Question: I have an app with two activities. 'Activity1' changes a 'State' stored in a 'ViewModel', then starts 'Activity2'. But somehow, the state change is only reflected in 'Activity1', not in 'Activity2'.
'''
class MyViewModel : ViewModel() {
var hasChanged: Boolean by mutableStateOf(false)
}
'''
'''
@Composable
fun Screen1() {
val context = LocalContext.current
val viewModel: MyViewModel = viewModel()
Column {
Text("State changed: " + viewModel.hasChanged.toString())
Button(
onClick = {
viewModel.hasChanged = true
startActivity(context, Intent(context, Activity2::class.java), null)
}
) {
Text("Change State!")
}
}
}
'''
'''
@Composable
fun Screen2() {
val viewModel: MyViewModel = viewModel()
Text("State changed: " + viewModel.hasChanged.toString()) # stays 'false'
}
'''
- 'Activity1''false'- 'Activity1''true'- 'Activity2''false'

Why is the state change not reflected in 'Activity2' and can this be fixed?
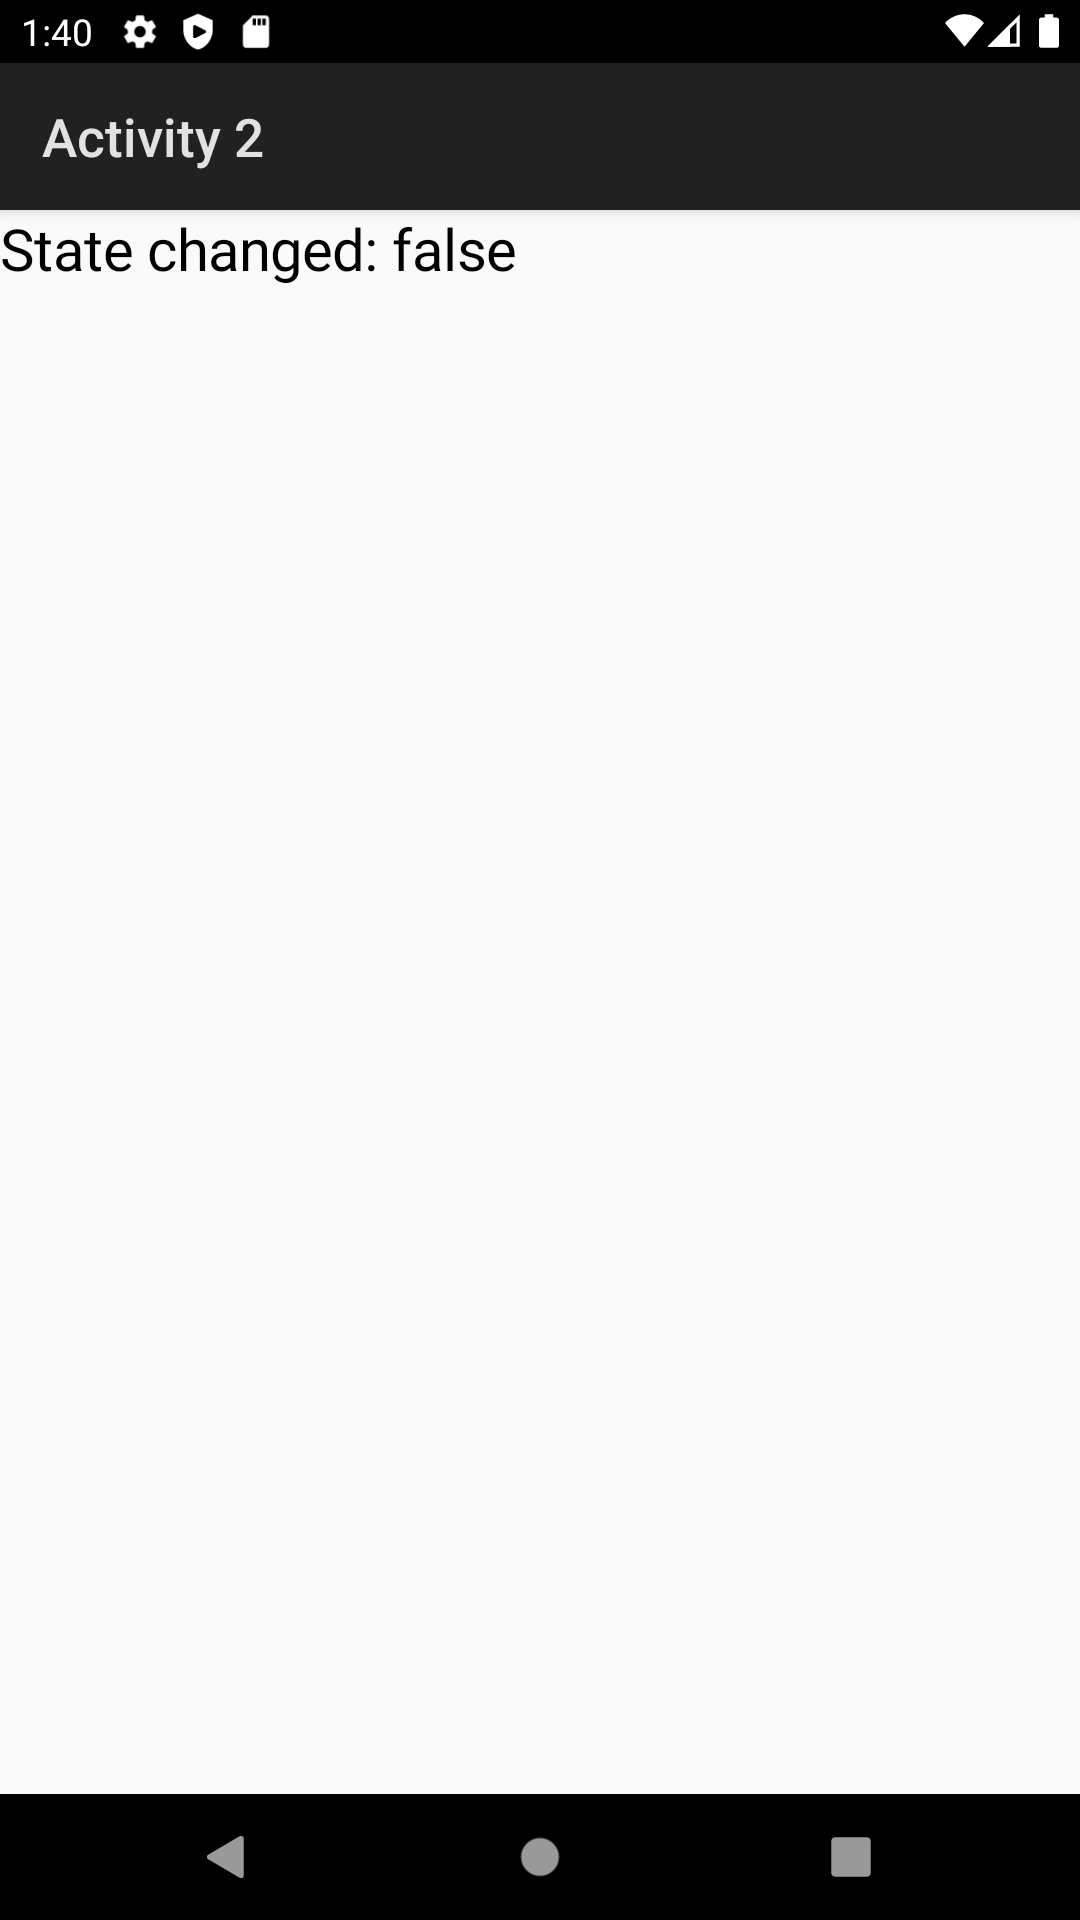
Answer: ViewModels are unique to classes that implement 'ViewModelStoreOwner'
'''
@Composable
public inline fun <reified VM : ViewModel> viewModel(
viewModelStoreOwner: ViewModelStoreOwner = checkNotNull(LocalViewModelStoreOwner.current) {
"No ViewModelStoreOwner was provided via LocalViewModelStoreOwner"
},
key: String? = null,
factory: ViewModelProvider.Factory? = null,
extras: CreationExtras = if (viewModelStoreOwner is HasDefaultViewModelProviderFactory) {
viewModelStoreOwner.defaultViewModelCreationExtras
} else {
CreationExtras.Empty
}
'''
'ComponentActivity' implements 'ViewModelStoreOwner', so it's a 'ViewModelStoreOwner' that contains its own 'ViewModel' instances and uses a 'HashMap' to get same 'ViewModel' for key provided as String.
'''
val vm: MyViewModel = ViewModelProvider(owner = this)[MyViewModel::class.java]
'''
This is how they are created under the hood. This here is Activity or Fragment depending on where ViewModelProvider's owner param is set at. In Compose ViewModelStore owner is accessed by 'LocalViewModelStoreOwner.current'
You need to pass your 'hasChanged' between 'Activities' using 'Bundle', or have a Singleton repository or UseCase class that you can inject to both ViewModels or use local db or another methods to pass data between Activities.